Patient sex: F
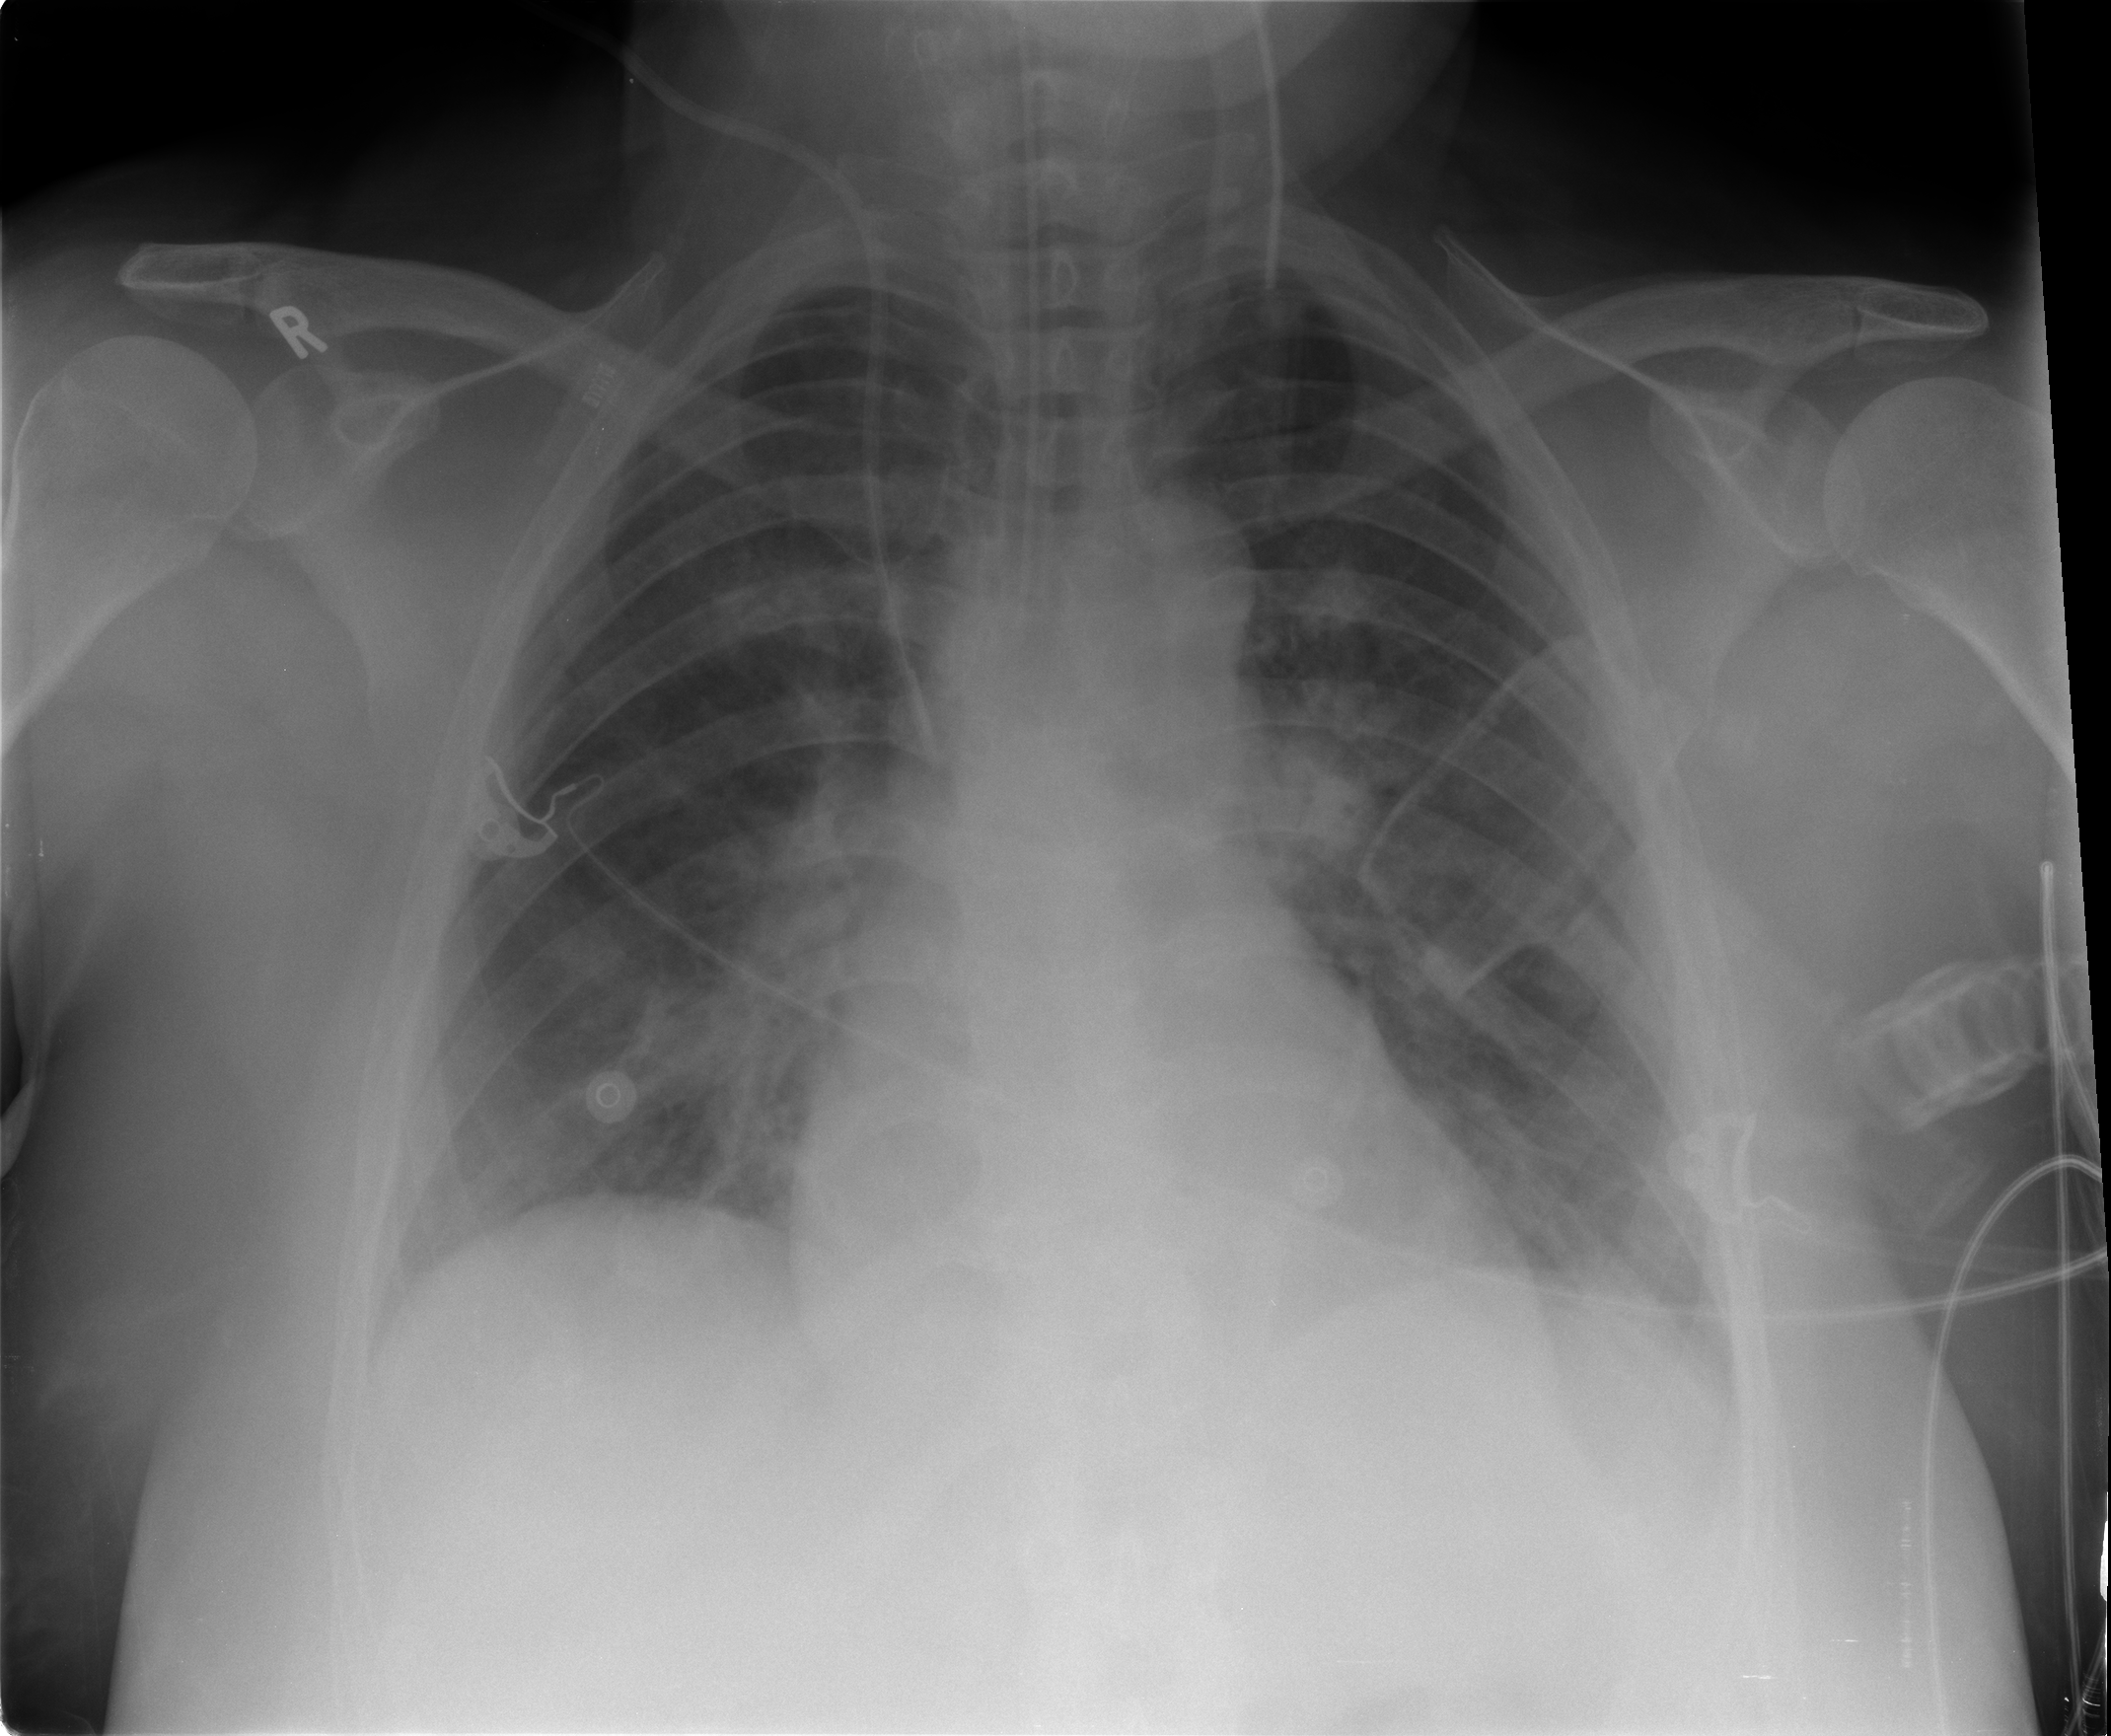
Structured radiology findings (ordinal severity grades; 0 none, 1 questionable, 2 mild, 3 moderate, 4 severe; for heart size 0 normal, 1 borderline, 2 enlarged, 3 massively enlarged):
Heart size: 0
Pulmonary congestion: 2
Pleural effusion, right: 0
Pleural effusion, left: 0
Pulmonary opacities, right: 0
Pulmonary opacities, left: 0
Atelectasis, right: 0
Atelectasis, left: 2